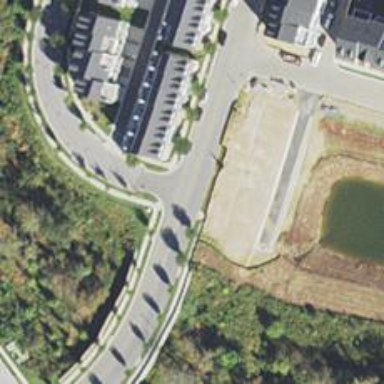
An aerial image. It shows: Smooth asphalt road in residential area.